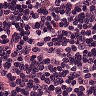
Metastatic tissue present: no